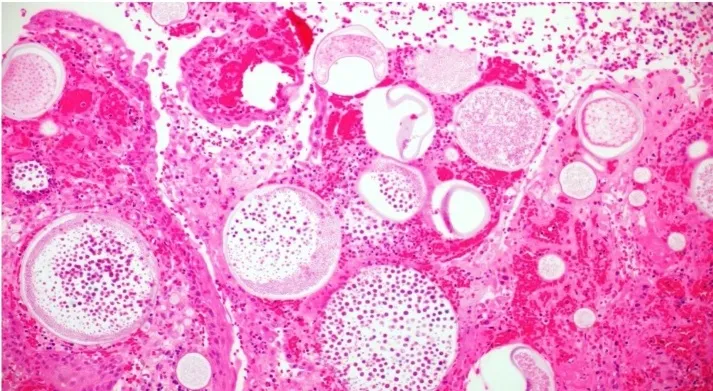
B- High power view with numerous endospores noted within the sporangia.
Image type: pathology (h&e)